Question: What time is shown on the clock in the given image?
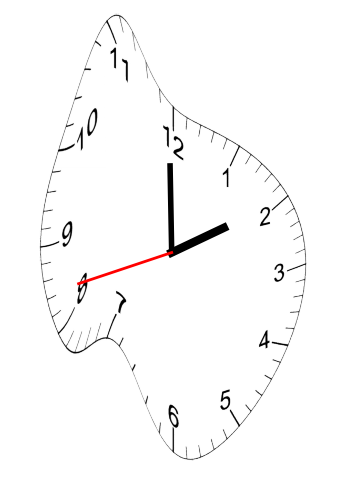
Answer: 01:59:42